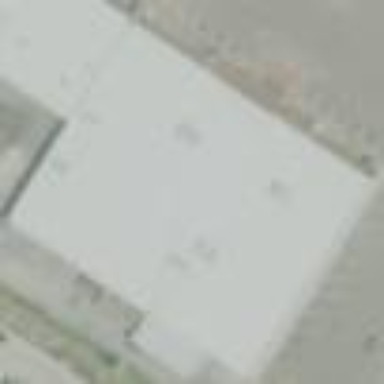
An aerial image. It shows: Commercial building housing hardware shop.